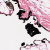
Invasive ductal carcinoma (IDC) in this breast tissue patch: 0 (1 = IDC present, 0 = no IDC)